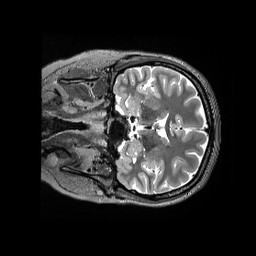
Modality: T2w
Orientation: coronal
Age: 25
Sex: female
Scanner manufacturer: siemens
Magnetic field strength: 3 T
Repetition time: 3.2 s
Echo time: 0.564 s